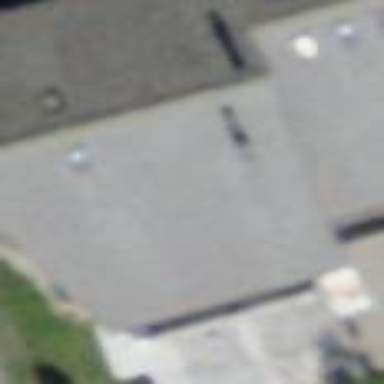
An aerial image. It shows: Building with tiled roof.